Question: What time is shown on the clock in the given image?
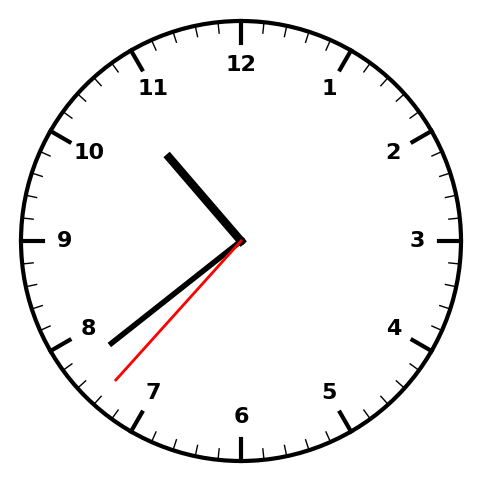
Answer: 10:38:37